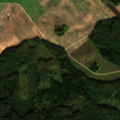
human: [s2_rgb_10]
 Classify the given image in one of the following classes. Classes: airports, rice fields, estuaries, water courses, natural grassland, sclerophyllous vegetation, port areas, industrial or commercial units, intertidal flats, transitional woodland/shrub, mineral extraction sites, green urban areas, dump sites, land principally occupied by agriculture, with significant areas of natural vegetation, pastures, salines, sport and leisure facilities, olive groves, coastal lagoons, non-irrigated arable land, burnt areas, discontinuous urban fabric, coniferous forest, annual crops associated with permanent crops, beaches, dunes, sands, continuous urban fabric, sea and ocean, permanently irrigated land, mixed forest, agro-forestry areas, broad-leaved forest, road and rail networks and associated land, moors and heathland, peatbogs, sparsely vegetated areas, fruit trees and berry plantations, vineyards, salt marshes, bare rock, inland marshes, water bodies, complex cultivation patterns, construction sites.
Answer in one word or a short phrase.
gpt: non-irrigated arable land, broad-leaved forest, coniferous forest, mixed forest